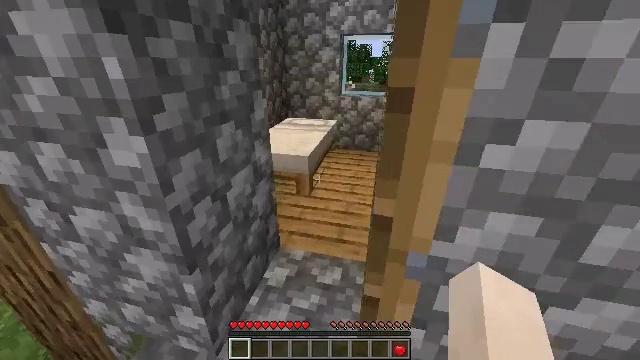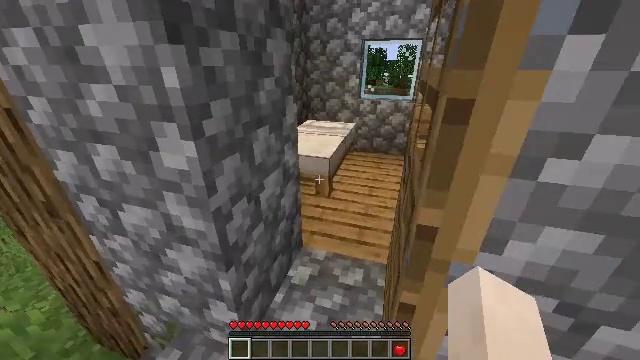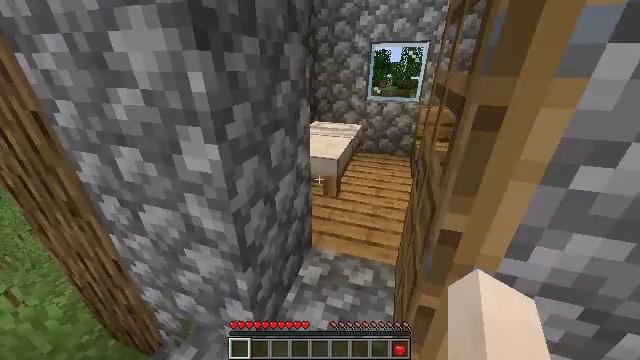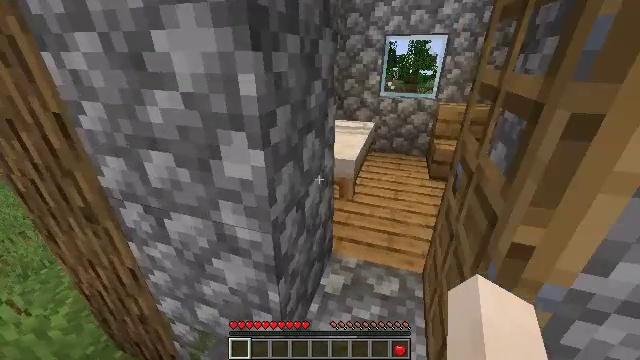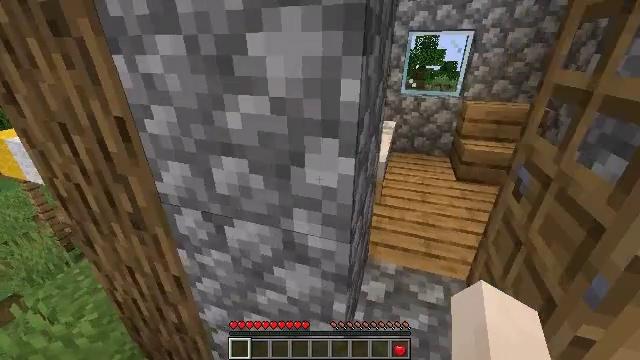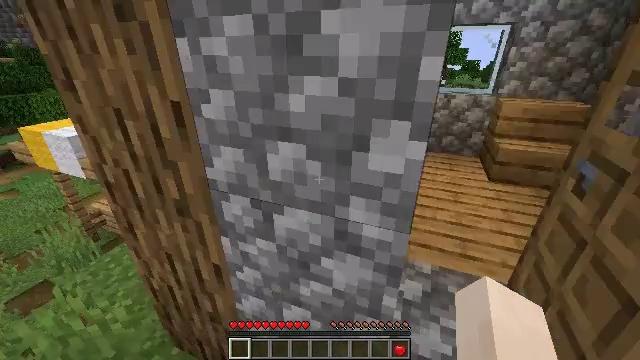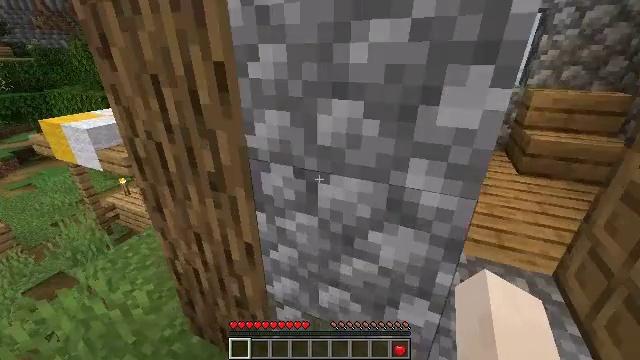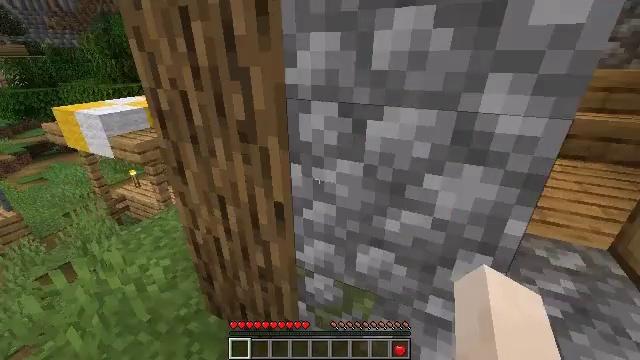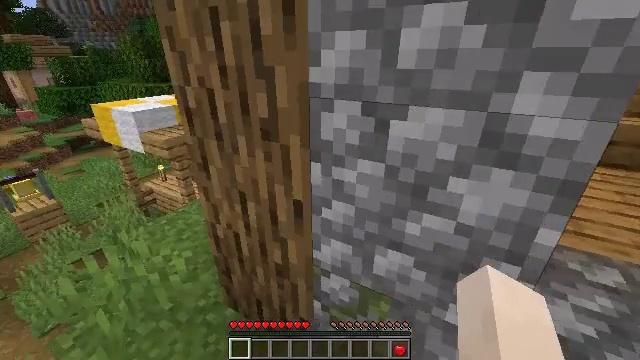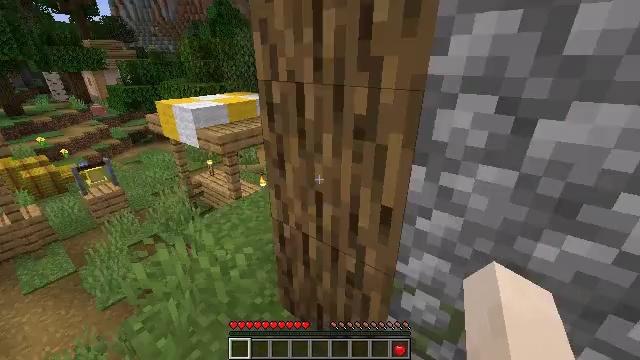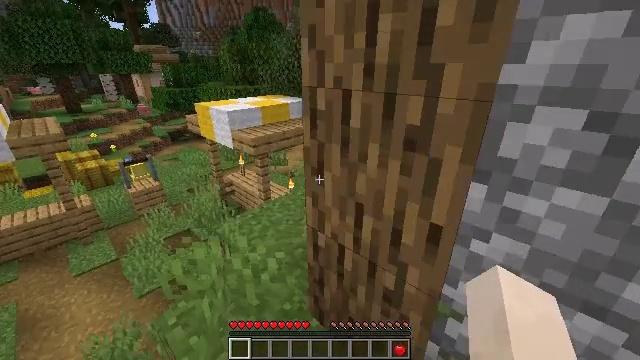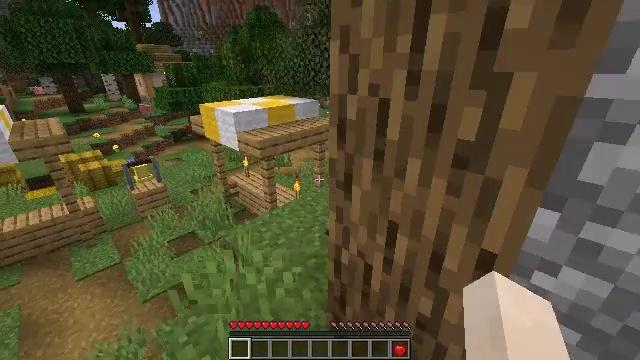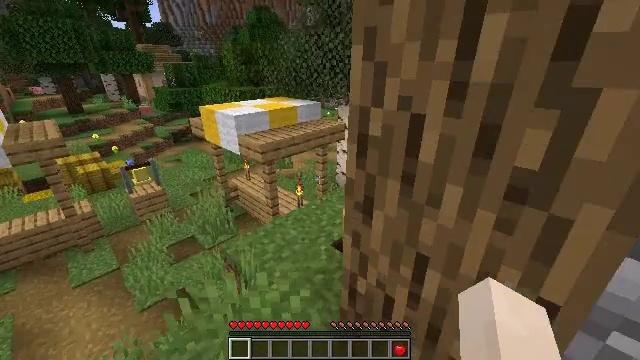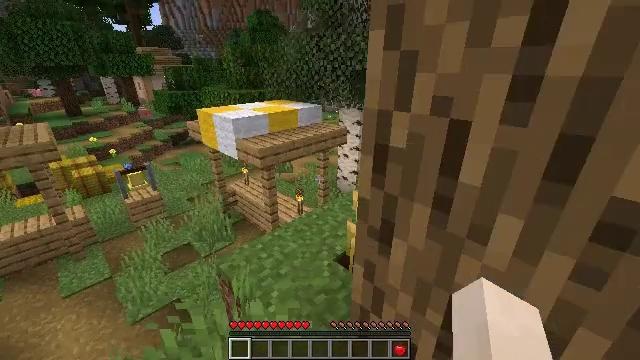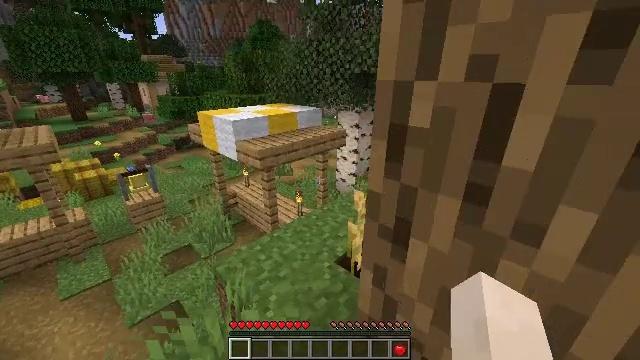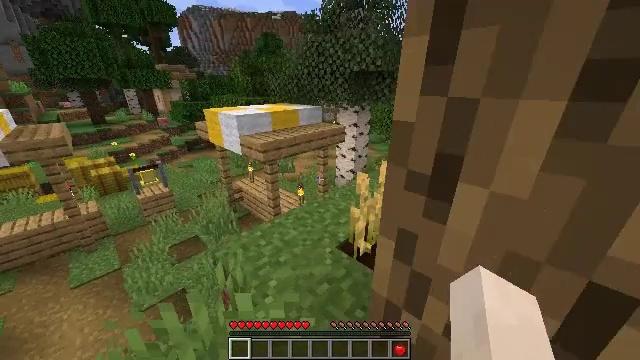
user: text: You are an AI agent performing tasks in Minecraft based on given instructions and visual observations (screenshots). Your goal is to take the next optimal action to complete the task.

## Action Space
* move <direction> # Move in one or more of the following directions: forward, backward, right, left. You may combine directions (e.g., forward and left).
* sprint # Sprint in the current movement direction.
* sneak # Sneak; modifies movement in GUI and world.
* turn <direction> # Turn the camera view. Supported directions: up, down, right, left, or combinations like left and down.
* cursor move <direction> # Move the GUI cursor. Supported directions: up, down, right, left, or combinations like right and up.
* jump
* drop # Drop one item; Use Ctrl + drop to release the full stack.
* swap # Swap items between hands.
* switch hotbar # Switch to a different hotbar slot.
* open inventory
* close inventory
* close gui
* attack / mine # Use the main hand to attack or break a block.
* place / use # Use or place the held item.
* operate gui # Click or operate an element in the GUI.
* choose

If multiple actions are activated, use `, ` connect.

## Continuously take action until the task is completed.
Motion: motion action
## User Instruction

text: Break the furnace to move it.
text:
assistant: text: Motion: move left, turn left
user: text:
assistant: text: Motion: move left
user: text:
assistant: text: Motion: move left
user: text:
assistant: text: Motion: move left
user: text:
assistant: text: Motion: move left, turn left
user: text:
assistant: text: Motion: move left, turn left
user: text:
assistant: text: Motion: move left, turn left
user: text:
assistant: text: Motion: move forward and move left, turn left
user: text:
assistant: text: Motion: move forward and move left, turn left
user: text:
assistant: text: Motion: move forward and move left, turn left
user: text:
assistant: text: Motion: move forward
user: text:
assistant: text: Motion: move forward
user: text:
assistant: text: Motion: move forward, sprint
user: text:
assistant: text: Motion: move forward, sprint
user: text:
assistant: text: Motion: move forward, sprint
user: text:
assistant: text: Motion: move forward, sprint
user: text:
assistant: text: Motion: move forward, sprint, turn right and up
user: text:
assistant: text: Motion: move forward, sprint, turn right
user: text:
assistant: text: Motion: move forward, sprint, turn right
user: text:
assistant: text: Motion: move forward, sprint, turn right
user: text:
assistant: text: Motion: move forward, sprint
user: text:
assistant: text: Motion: move forward, sprint
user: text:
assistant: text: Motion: move forward, sprint
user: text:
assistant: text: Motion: move forward, sprint
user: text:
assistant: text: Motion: move forward, sprint
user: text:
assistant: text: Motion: move forward, sprint
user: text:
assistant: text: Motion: move forward, sprint
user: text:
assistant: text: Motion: move forward, sprint
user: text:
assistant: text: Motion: move forward, sprint
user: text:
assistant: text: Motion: move forward, sprint, turn right